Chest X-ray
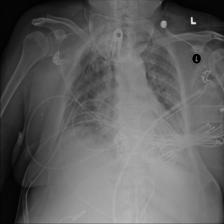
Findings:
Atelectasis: negative
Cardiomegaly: negative
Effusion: negative
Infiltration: positive
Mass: negative
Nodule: negative
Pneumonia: negative
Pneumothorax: negative
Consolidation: negative
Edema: negative
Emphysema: negative
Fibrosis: negative
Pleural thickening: negative
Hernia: negative